Interaction volume radius: 10 \u00c5
Interaction volume height: 10 \u00c5
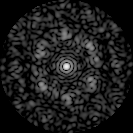
Disorder parameter: 0.6941